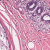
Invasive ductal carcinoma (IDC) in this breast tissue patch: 0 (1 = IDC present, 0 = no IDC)